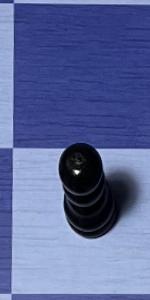
Label: Pawn_Black